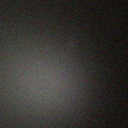
Screen state: off